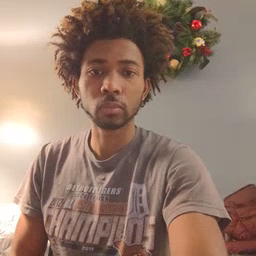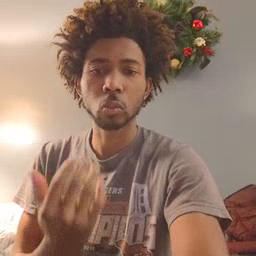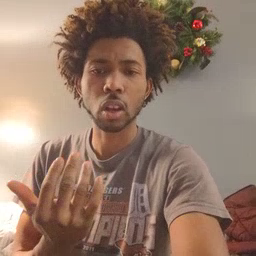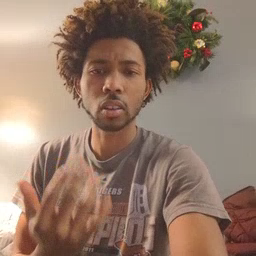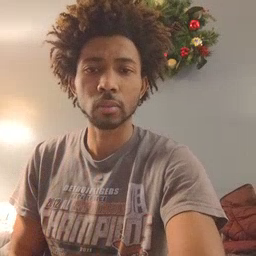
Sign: wait